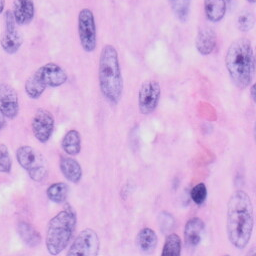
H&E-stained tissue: Skin